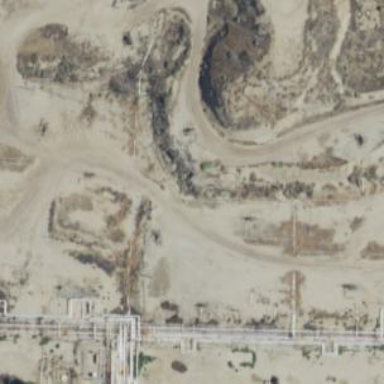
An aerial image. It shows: Petroleum well that is man-made.